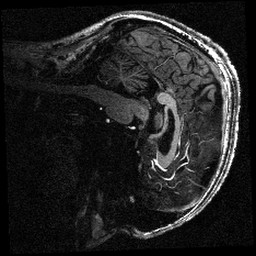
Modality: T1w
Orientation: sagittal
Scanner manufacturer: siemens
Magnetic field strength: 6.98 T
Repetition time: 2.5 s
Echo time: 0.00306 s